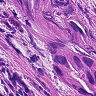
Metastatic tissue present: yes